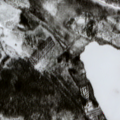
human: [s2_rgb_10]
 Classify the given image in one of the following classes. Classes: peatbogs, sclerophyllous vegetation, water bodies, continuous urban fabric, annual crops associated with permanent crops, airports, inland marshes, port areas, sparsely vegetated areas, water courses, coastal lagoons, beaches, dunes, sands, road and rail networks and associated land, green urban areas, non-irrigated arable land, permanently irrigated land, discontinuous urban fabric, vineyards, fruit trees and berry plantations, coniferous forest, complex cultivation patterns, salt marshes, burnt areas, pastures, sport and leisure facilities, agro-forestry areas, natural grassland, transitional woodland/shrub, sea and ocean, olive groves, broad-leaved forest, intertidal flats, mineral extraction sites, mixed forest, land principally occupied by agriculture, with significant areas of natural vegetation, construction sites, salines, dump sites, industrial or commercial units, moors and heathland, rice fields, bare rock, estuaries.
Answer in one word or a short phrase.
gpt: coniferous forest, mixed forest, transitional woodland/shrub, water bodies